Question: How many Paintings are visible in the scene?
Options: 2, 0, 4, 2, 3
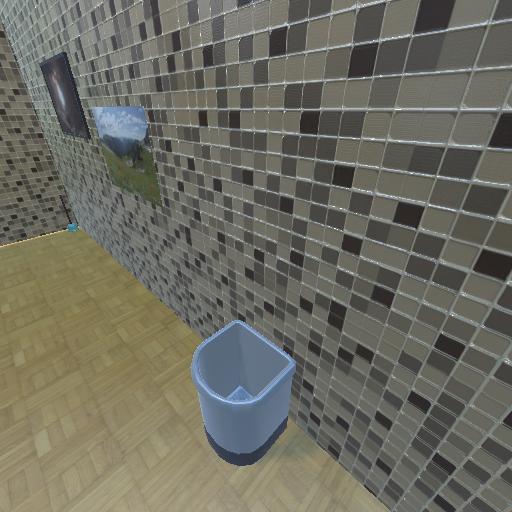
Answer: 2